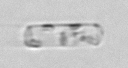
Label: Cerataulina_pelagica